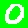
Digit: 0